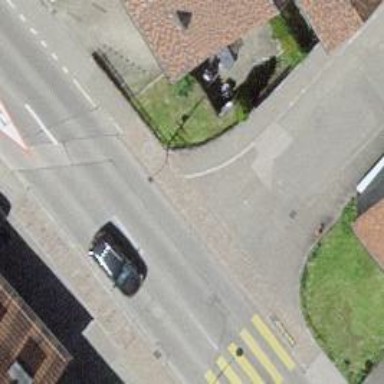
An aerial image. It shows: Crossing on the road.